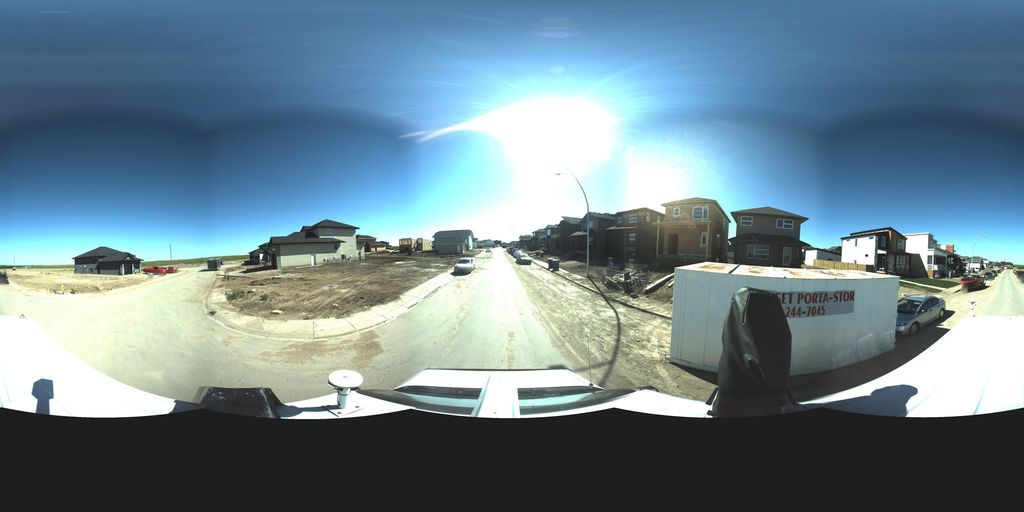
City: saskatoon